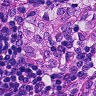
Metastatic tissue present: yes